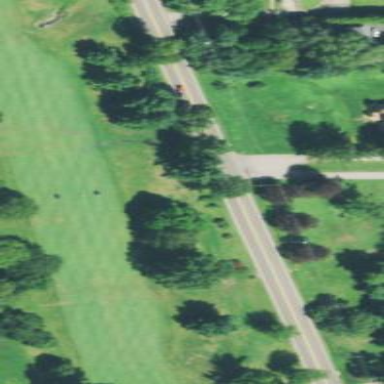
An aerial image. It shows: Golf fairway in the image.